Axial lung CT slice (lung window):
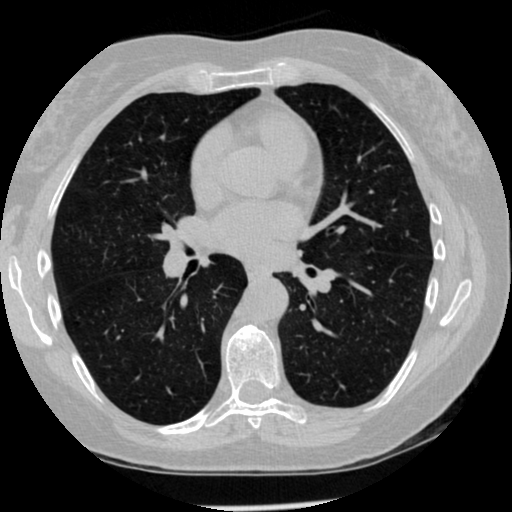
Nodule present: no